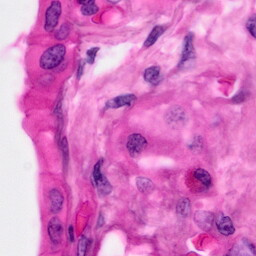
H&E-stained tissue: Pancreatic